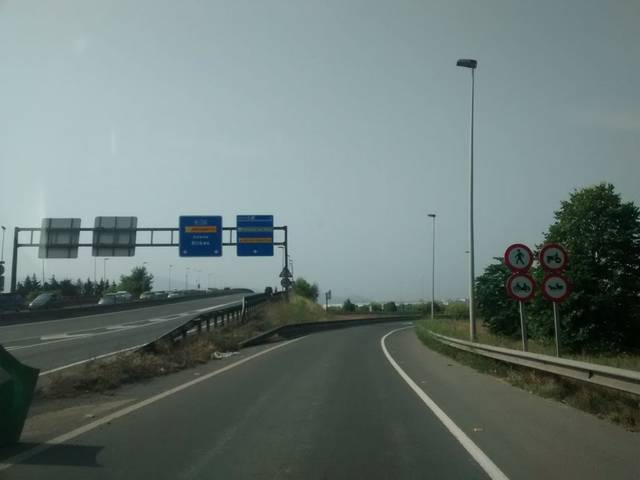
Region: Spain
Coordinates: 43.438, -3.838